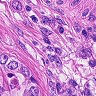
Metastatic tissue present: yes